Interaction volume radius: 5 \u00c5
Interaction volume height: 45 \u00c5
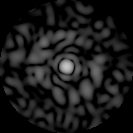
Disorder parameter: 0.8592